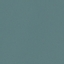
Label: SeaLake